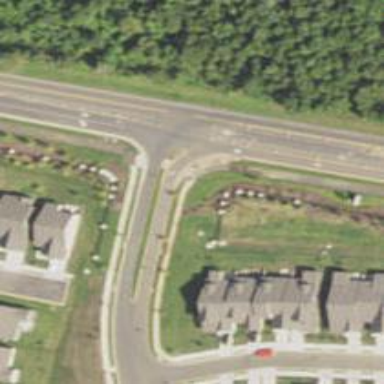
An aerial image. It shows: Stop road.